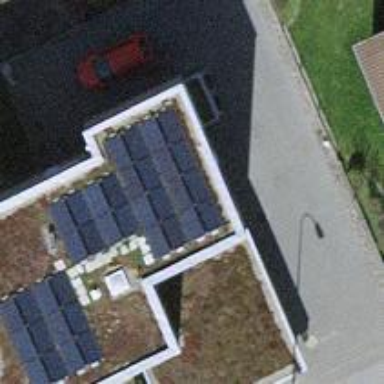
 consisting of solar photovoltaic panels."